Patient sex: M
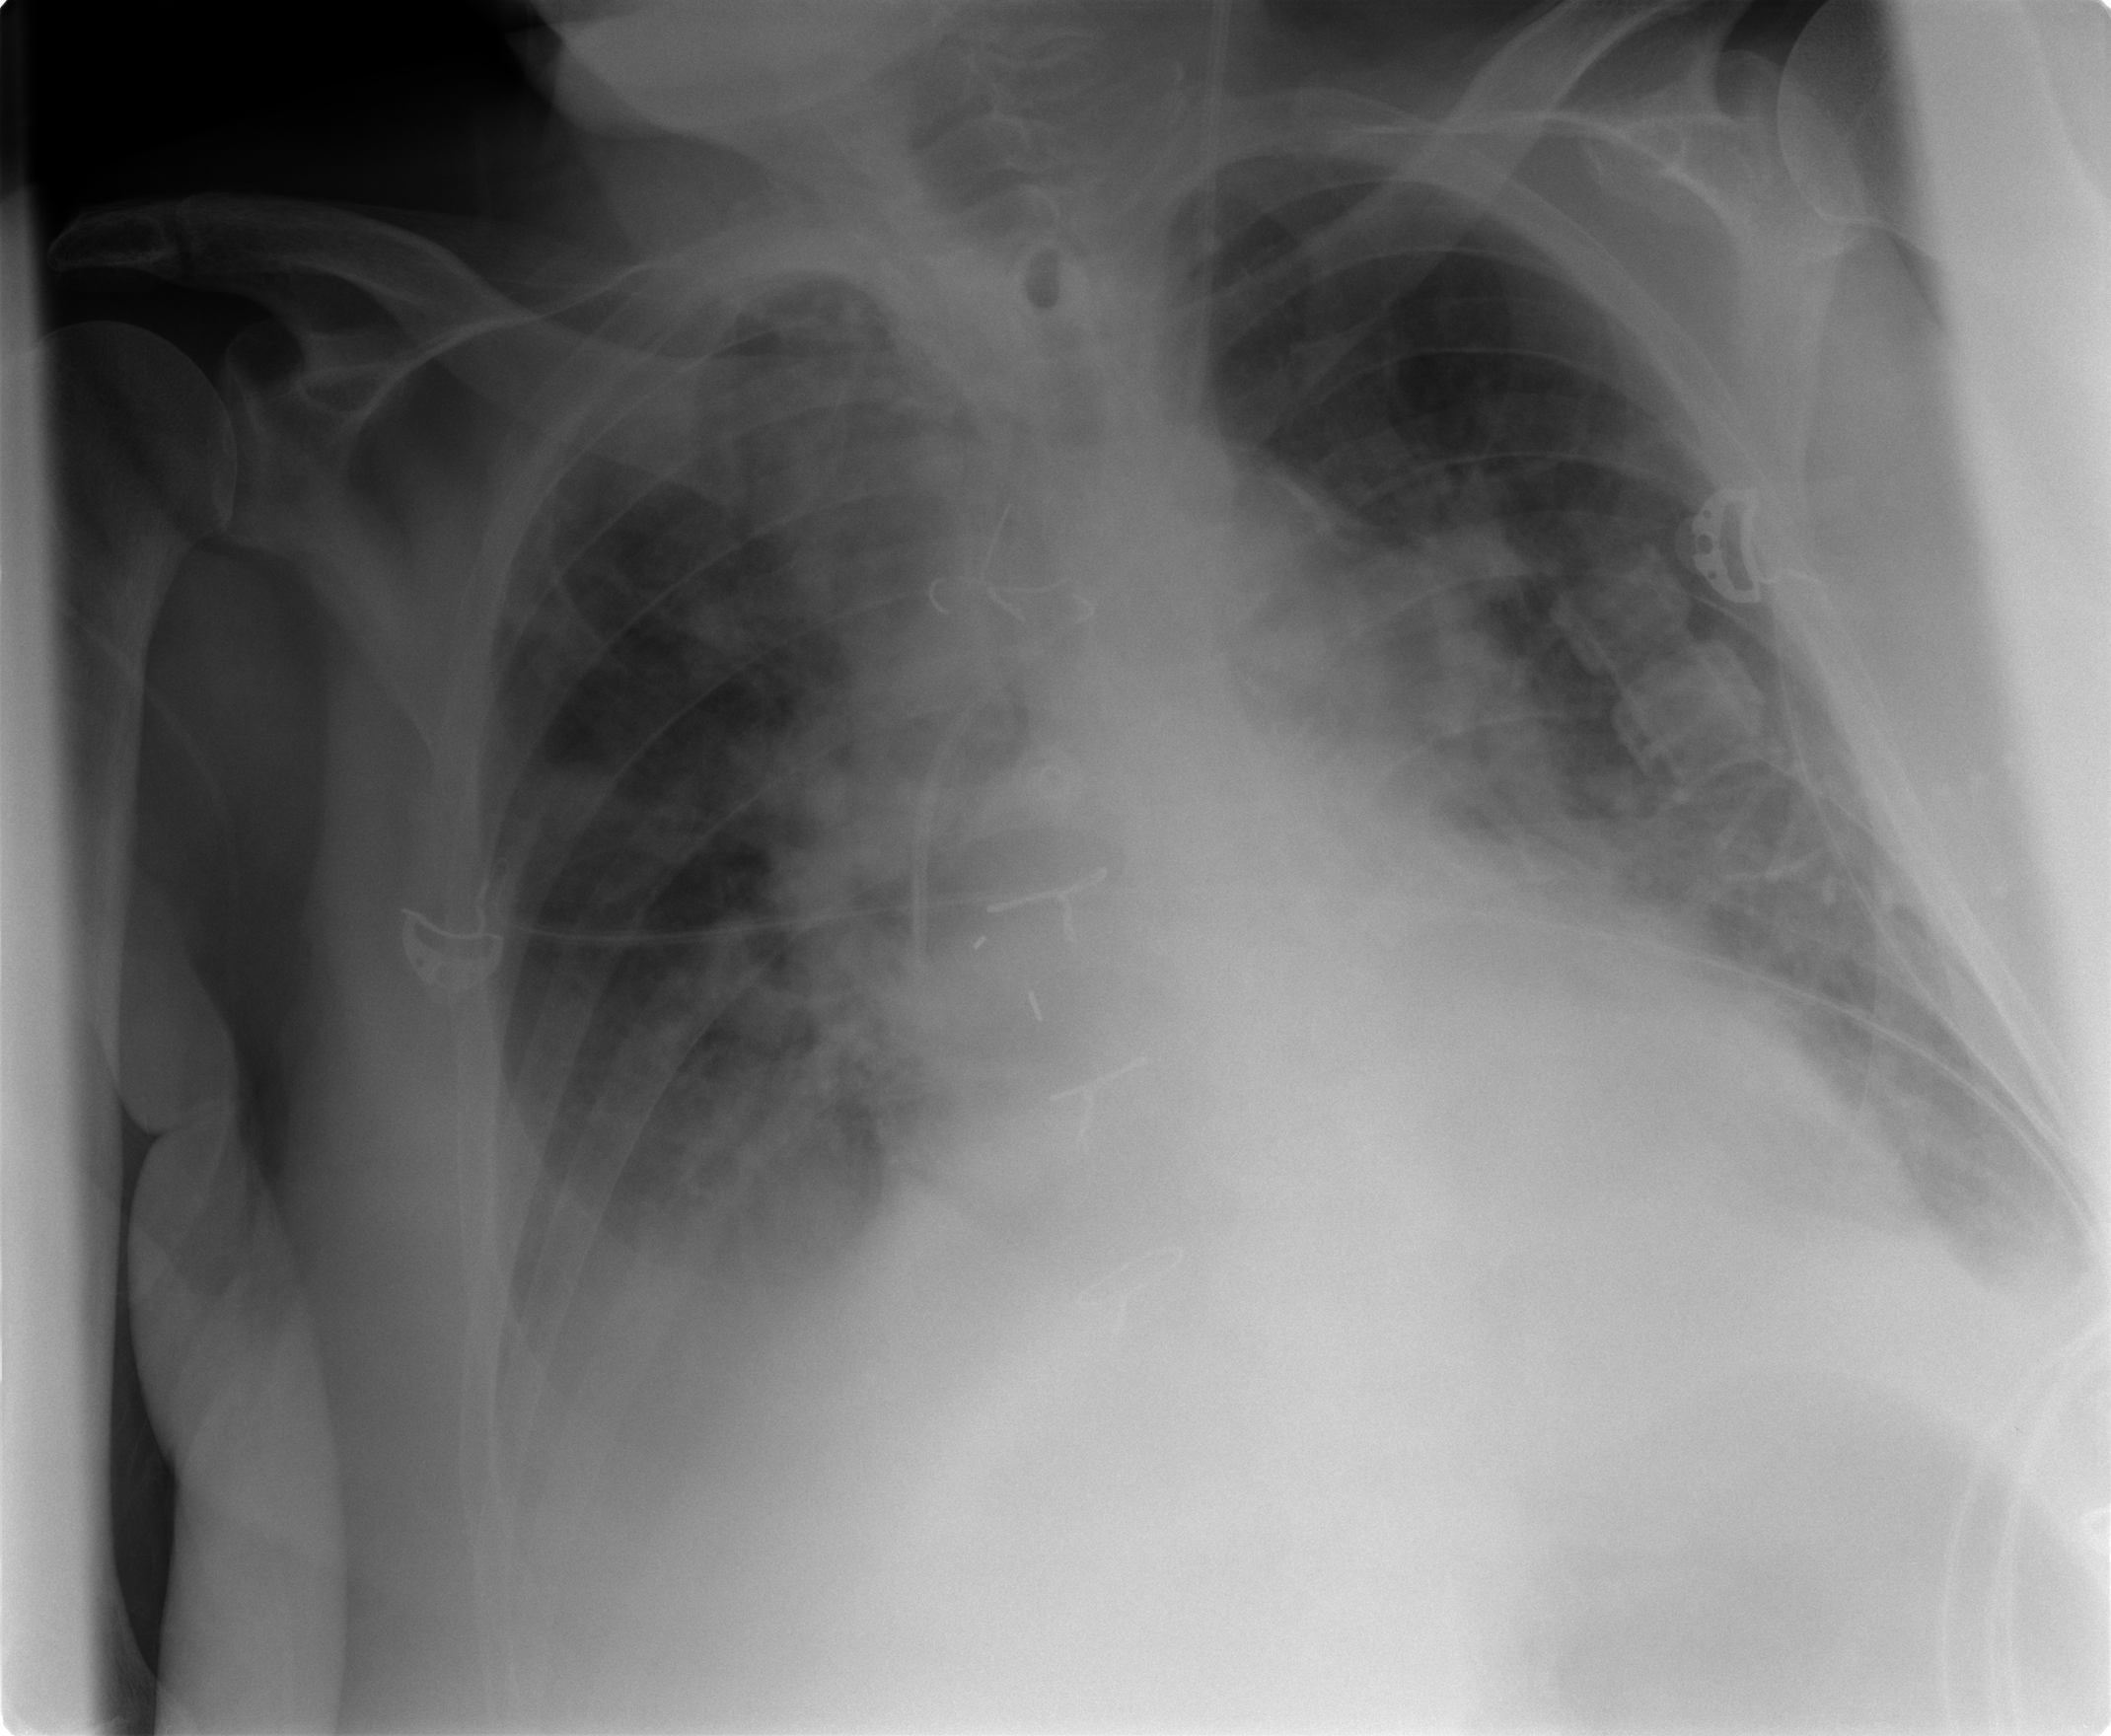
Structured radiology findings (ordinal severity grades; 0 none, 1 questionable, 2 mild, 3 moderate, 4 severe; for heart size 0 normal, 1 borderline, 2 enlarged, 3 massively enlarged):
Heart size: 2
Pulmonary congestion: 2
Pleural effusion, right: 2
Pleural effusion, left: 2
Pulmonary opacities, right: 3
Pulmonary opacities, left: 2
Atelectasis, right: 2
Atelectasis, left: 2